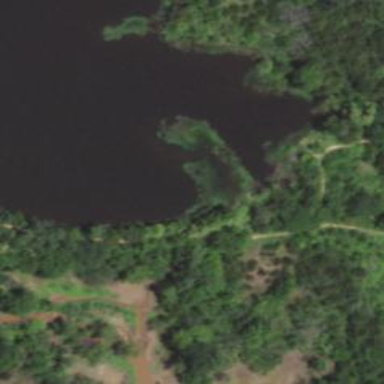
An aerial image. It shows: Reservoir.